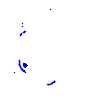
Particle: electron